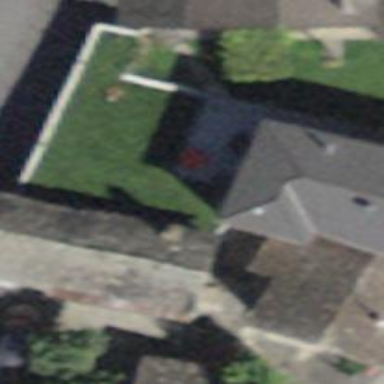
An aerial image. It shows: Detached building.